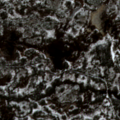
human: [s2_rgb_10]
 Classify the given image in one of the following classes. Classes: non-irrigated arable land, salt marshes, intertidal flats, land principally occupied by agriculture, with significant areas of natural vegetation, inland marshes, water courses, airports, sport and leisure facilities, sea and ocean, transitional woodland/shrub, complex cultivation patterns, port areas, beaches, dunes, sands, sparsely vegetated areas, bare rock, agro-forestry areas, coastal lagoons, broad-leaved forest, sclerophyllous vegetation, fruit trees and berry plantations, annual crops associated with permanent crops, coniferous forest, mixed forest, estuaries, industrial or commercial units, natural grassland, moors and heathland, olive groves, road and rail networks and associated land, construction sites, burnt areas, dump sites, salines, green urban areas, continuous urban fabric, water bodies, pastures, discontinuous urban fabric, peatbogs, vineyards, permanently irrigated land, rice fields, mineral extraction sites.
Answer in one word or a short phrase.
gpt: coniferous forest, mixed forest, transitional woodland/shrub, peatbogs